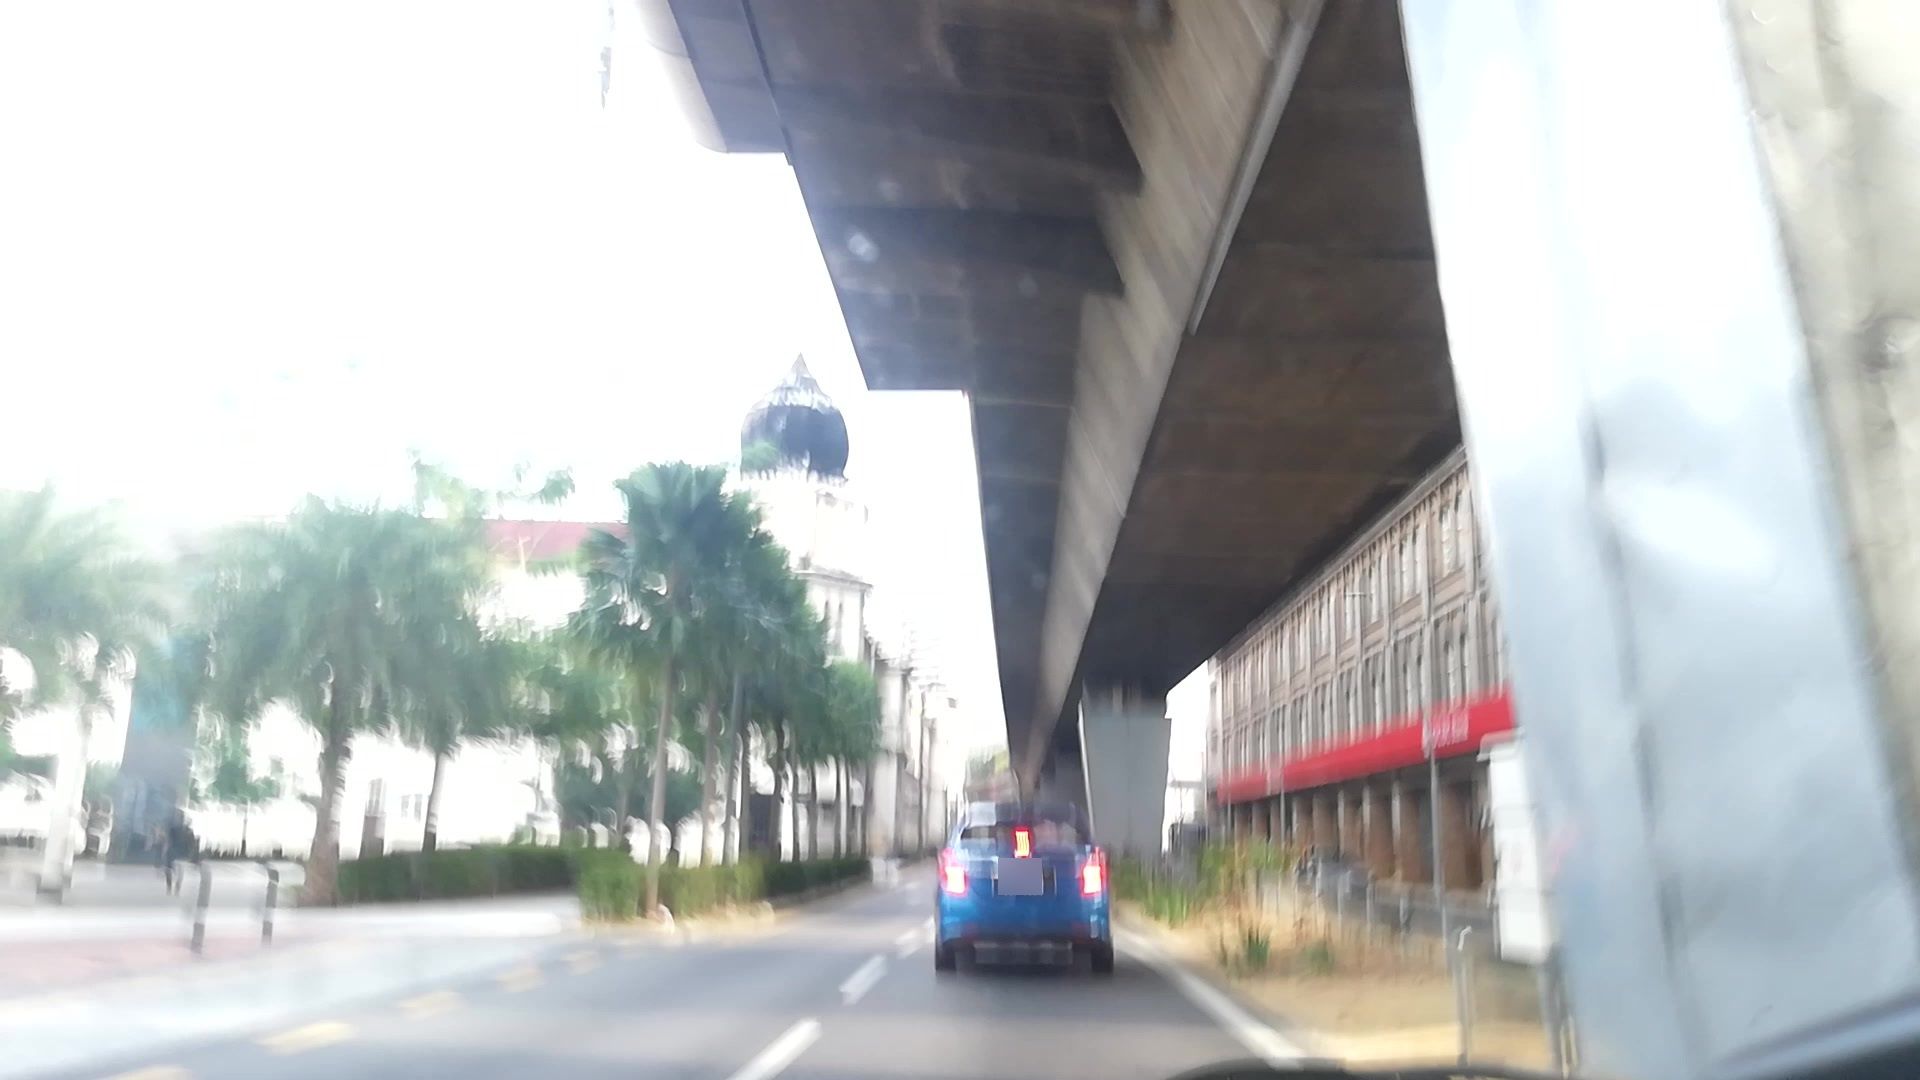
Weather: clear
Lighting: day
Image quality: slightly poor
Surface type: driving surface
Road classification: corridor, steps
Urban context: urban centre
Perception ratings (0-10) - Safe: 0.99, Lively: 6.8, Beautiful: 1.11, Boring: 3.68, Depressing: 1.97, Wealthy: 2.55